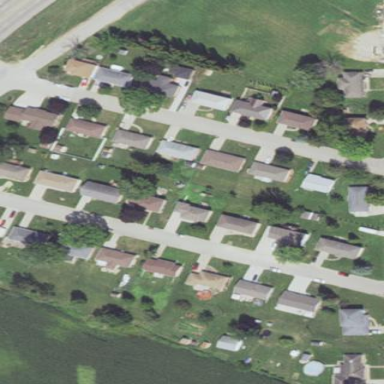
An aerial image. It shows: Residential area known as trailer park.